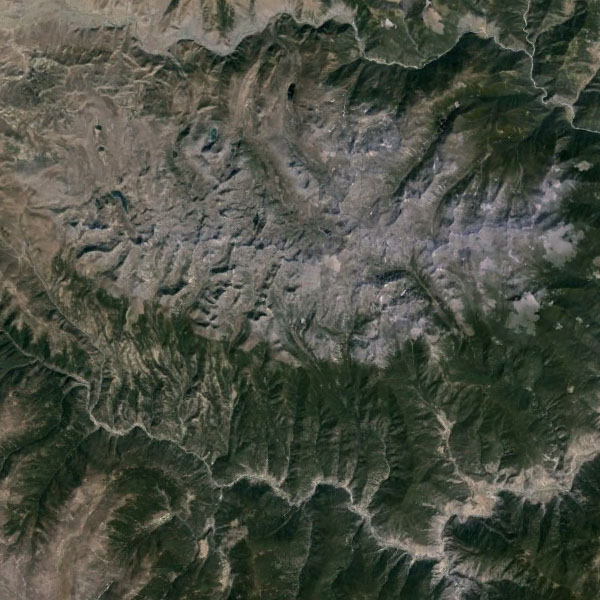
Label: Mountain